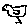
Label: bird